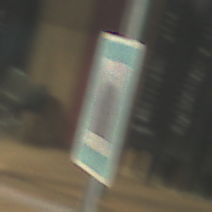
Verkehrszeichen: Tunnel
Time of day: MorningAfternoon
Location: Roofed (Special)
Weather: NotSpecified
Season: NotSpecified
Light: Artificial